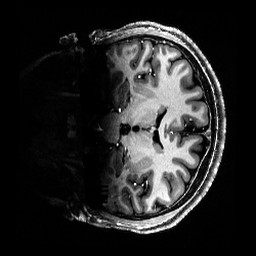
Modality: T1w
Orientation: coronal
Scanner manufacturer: siemens
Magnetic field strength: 6.98 T
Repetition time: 5 s
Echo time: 0.00343 s